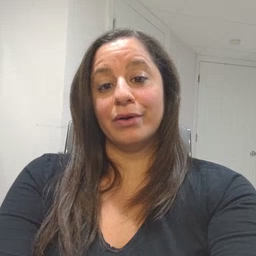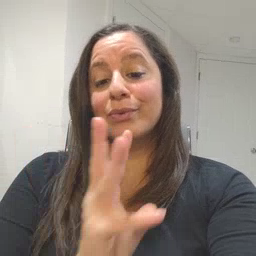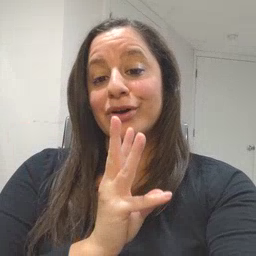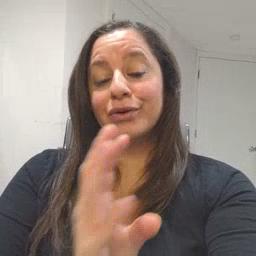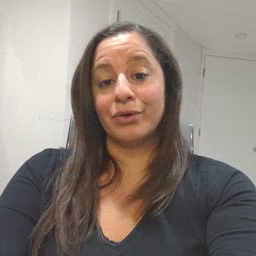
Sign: water